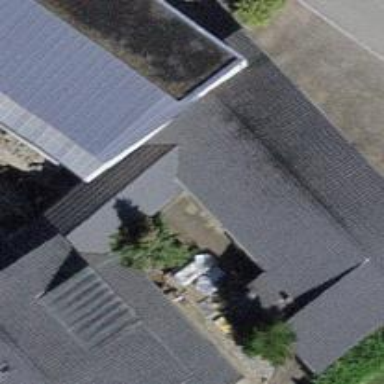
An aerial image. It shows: Building with tiled roof.